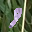
Label: 9